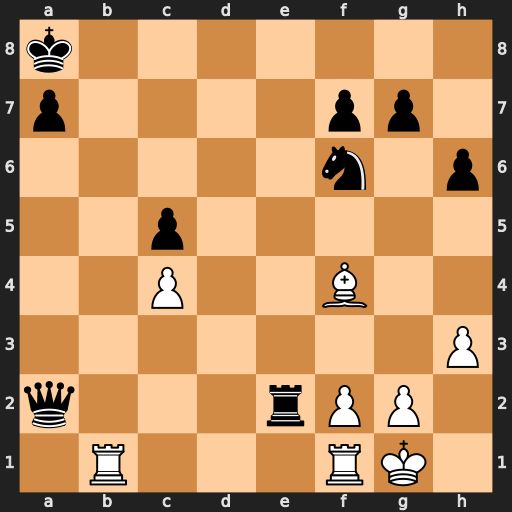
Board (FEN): k7/p4pp1/5n1p/2p5/2P2B2/7P/q3rPP1/1R3RK1
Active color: w
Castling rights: -
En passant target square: -
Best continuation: Rb8#